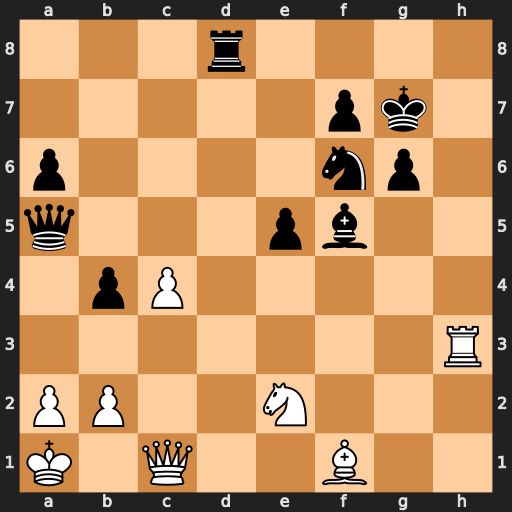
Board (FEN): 3r4/5pk1/p4np1/q3pb2/1pP5/7R/PP2N3/K1Q2B2
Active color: w
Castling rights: -
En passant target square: -
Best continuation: Qh6+ Kg8 Qh8#